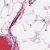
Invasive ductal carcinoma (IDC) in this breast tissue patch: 0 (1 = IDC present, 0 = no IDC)